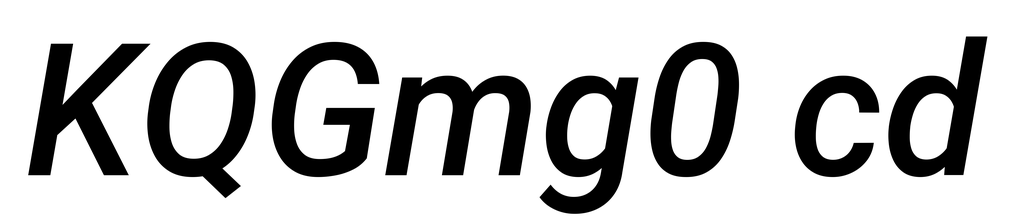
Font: Roboto-Italic_Medium_Italic